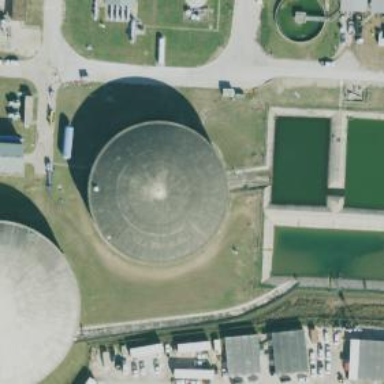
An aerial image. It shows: Storage tank used for water storage.